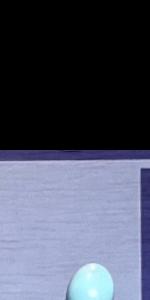
Label: Empty